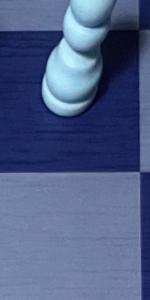
Label: Empty